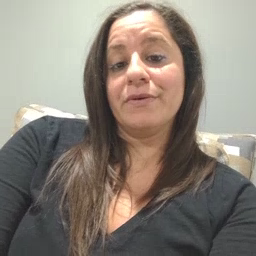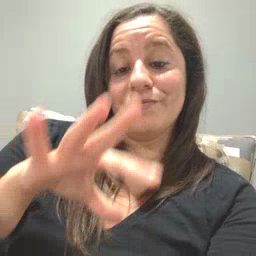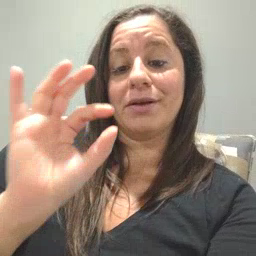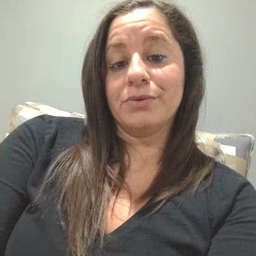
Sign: find